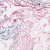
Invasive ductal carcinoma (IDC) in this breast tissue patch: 0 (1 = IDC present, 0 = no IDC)